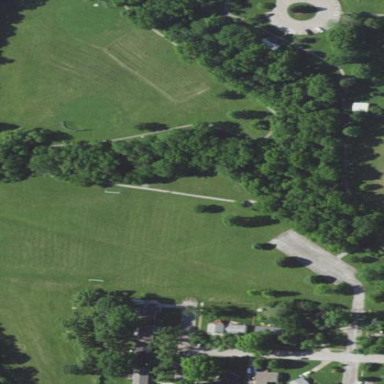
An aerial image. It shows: Park.